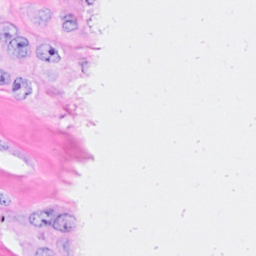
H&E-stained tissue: Breast